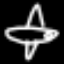
Label: airplane